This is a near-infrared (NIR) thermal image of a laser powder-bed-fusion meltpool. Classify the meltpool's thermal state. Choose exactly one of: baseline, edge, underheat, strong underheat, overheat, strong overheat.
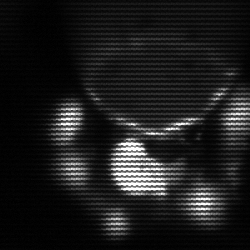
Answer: edge